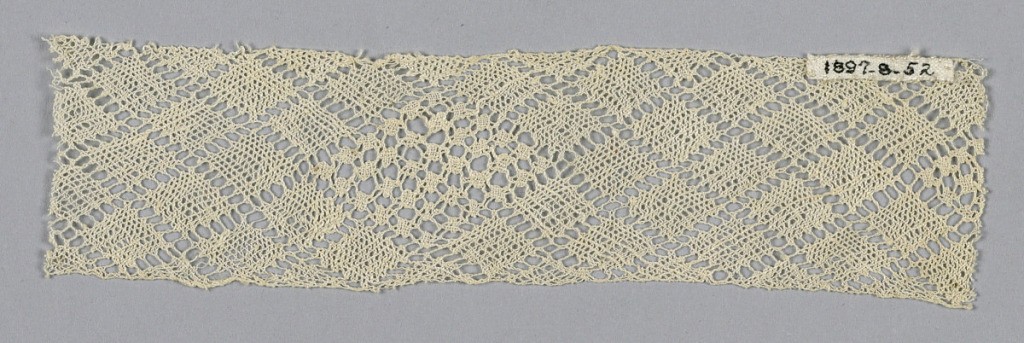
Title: Fragment
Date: early 19th century
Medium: linen Technique: bobbin lace
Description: Pattern of small plain lozenges and large decorated lozenges.